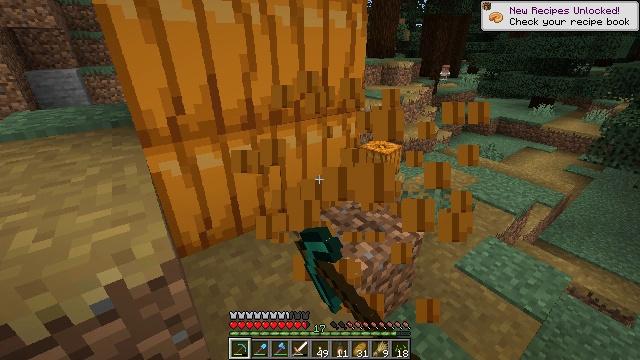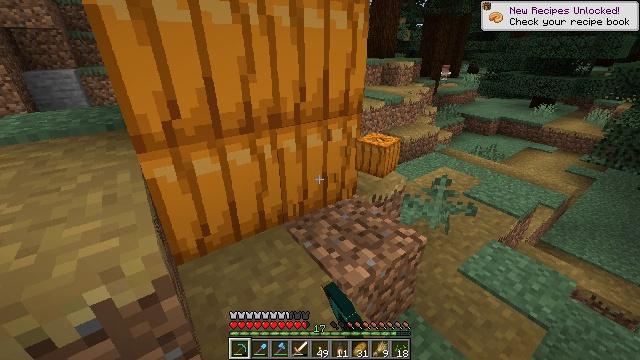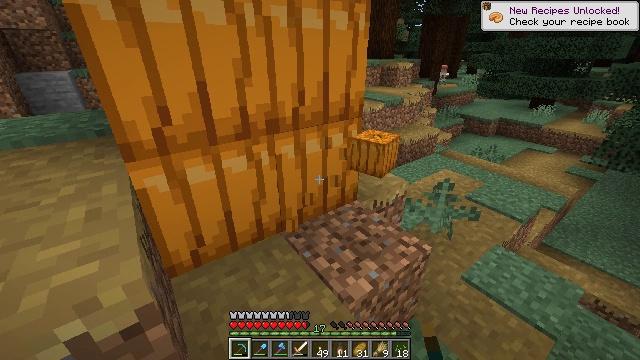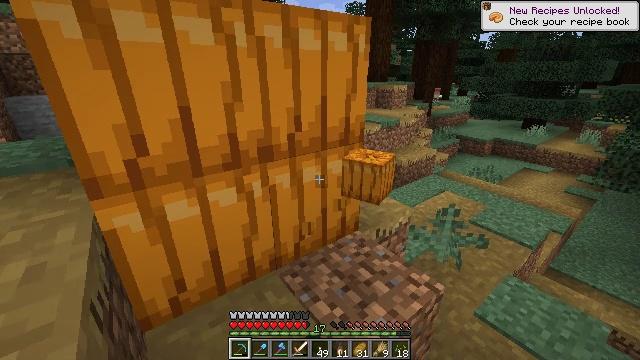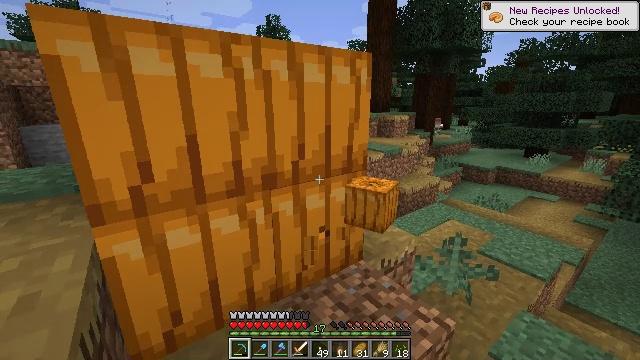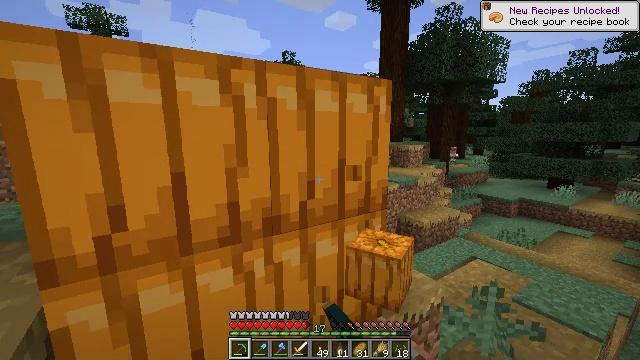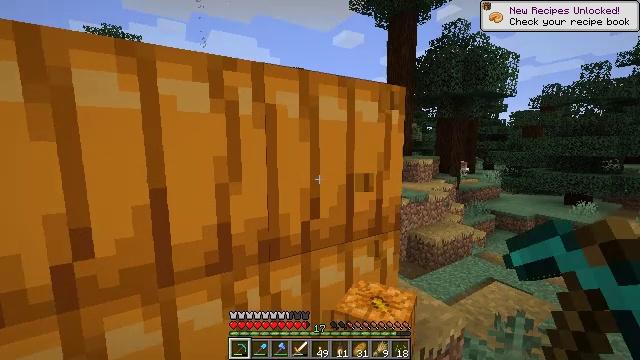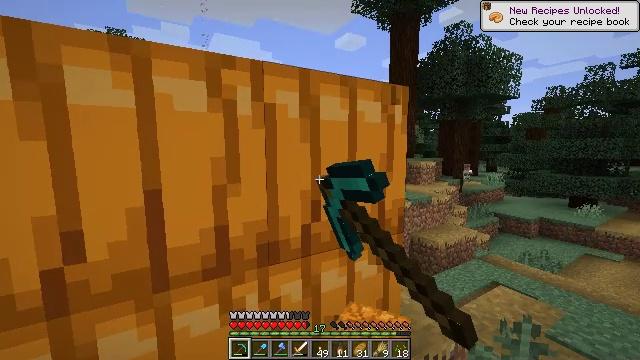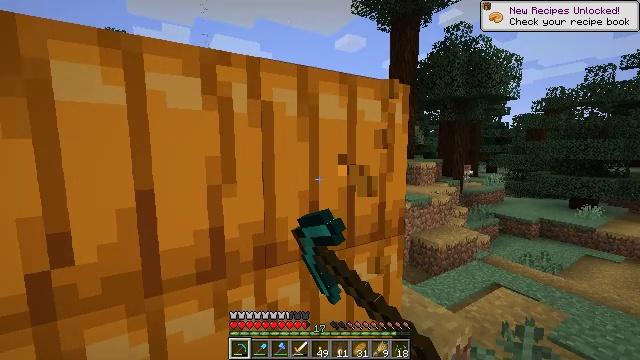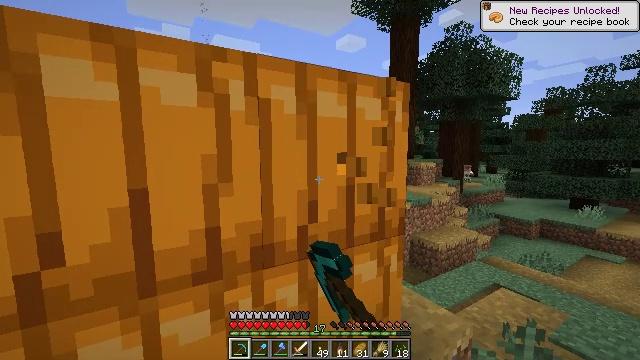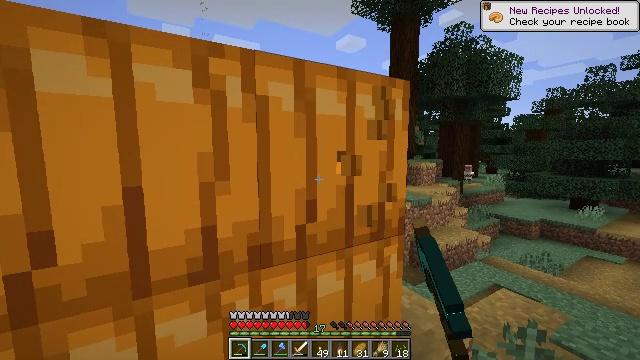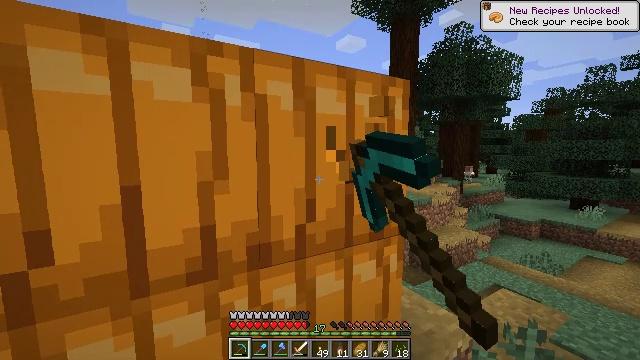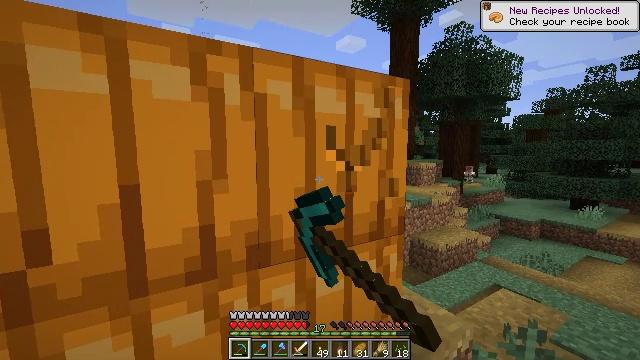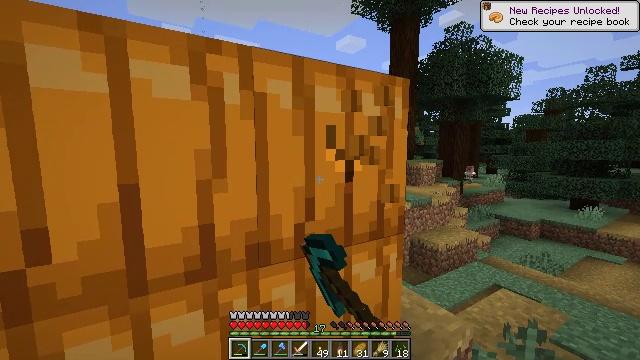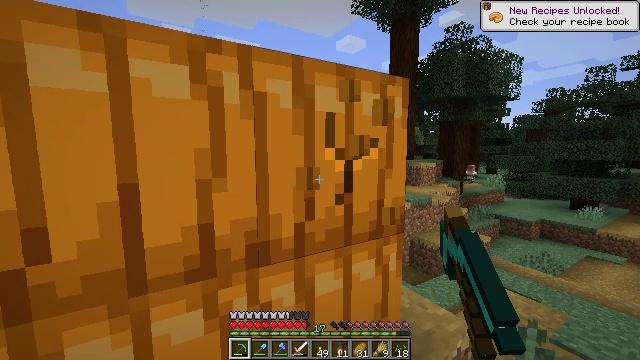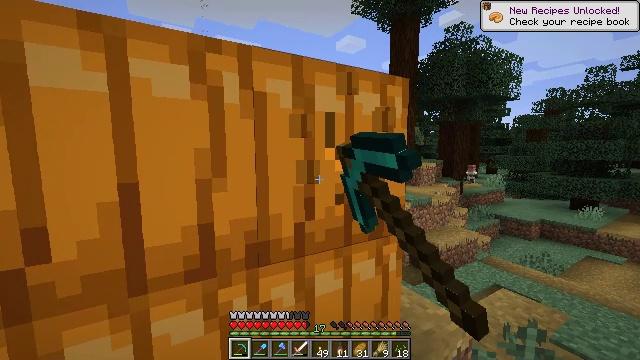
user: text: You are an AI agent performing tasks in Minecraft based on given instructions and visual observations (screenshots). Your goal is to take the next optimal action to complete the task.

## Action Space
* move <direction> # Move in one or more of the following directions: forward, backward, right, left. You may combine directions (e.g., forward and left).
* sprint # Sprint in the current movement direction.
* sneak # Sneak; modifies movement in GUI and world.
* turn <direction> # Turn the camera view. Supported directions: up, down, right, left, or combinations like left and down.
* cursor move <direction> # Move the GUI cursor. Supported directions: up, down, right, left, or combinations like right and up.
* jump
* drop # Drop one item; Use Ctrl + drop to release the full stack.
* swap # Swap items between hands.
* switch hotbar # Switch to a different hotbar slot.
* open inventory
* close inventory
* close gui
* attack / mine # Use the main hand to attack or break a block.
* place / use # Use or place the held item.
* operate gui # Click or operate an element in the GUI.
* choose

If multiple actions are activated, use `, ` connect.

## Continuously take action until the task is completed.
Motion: motion action
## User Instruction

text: Gather a pumpkin block.
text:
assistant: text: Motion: move forward, attack / mine
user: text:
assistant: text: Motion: move forward, attack / mine
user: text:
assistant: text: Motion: move forward, turn up, attack / mine
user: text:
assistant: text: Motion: move forward, turn up, attack / mine
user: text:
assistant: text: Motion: move forward, turn left and up, attack / mine
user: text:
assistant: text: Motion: turn left and up, attack / mine
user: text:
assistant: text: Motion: attack / mine
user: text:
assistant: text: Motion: attack / mine
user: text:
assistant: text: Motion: attack / mine
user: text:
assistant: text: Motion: attack / mine
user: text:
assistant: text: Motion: attack / mine
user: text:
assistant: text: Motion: attack / mine
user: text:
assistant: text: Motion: attack / mine
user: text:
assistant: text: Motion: attack / mine
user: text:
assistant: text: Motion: attack / mine
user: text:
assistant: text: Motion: attack / mine
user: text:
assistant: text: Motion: attack / mine
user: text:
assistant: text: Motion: attack / mine
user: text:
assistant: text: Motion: attack / mine
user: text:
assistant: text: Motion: attack / mine
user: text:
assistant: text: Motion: attack / mine
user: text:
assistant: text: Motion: attack / mine
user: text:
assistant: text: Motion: attack / mine
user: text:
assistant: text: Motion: attack / mine
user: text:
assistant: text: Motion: attack / mine
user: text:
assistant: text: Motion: attack / mine
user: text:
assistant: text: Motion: attack / mine
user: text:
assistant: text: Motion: attack / mine
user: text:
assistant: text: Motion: attack / mine
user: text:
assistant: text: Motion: attack / mine